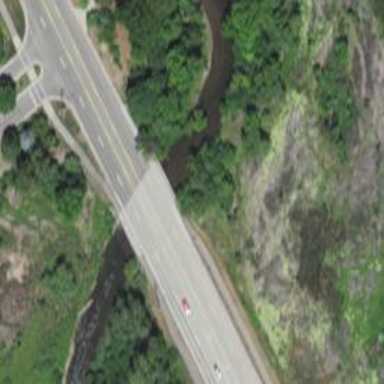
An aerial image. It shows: Secondary road with bridge.